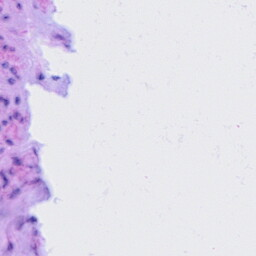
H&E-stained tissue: Cervix